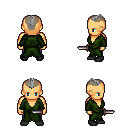
a pixel art fantasy rpg character, male body template, human, tanned skin, green robe, metal pants, gray short mohawk hairstyle, black shoes, dagger, four views (front, back, left, right), 2x2 character sprite sheet, small pixel art, hard edges, no anti-aliasing